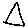
Label: triangle